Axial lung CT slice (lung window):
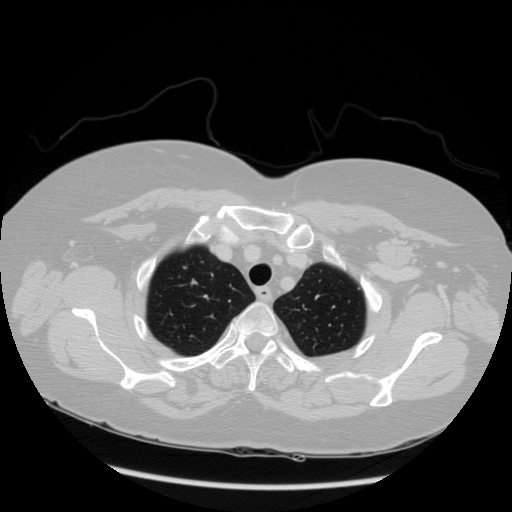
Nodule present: no